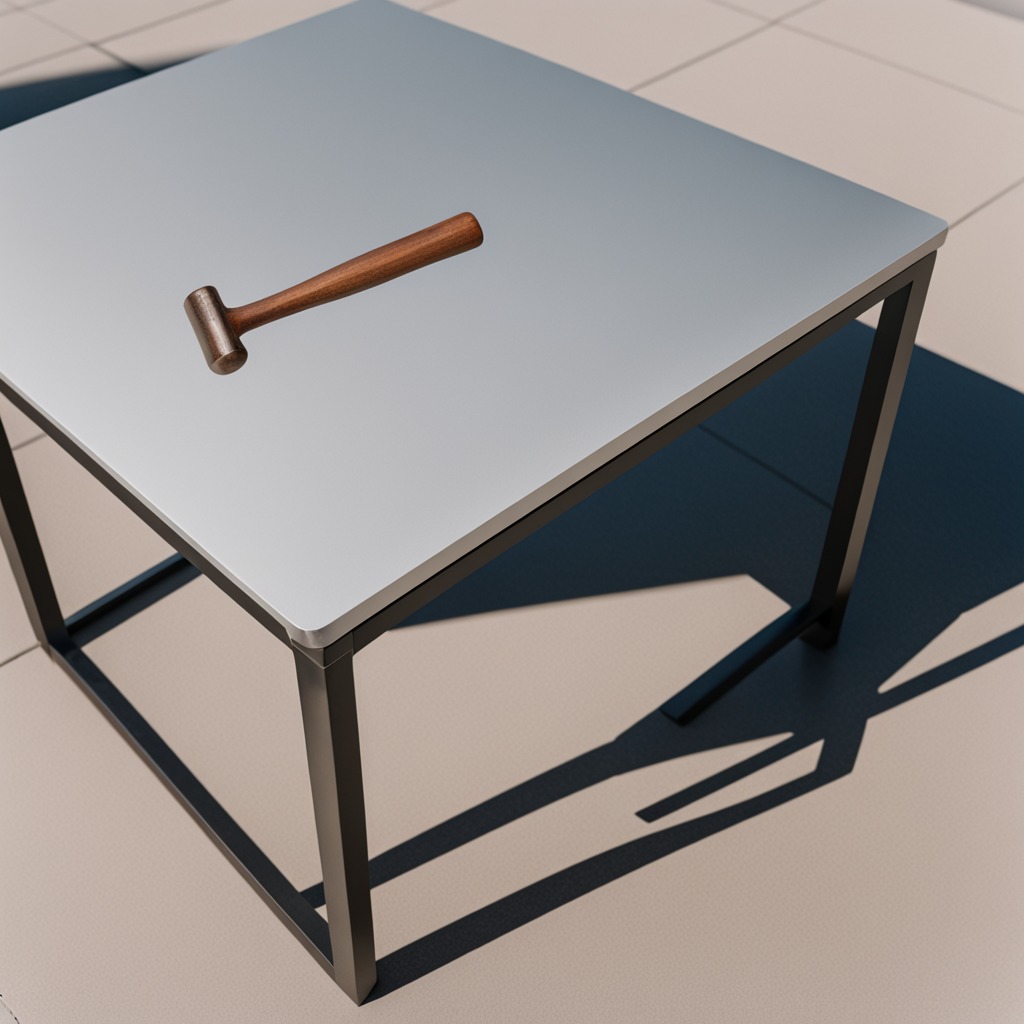
A hammer is lying on the table.